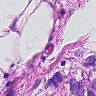
Metastatic tissue present: yes